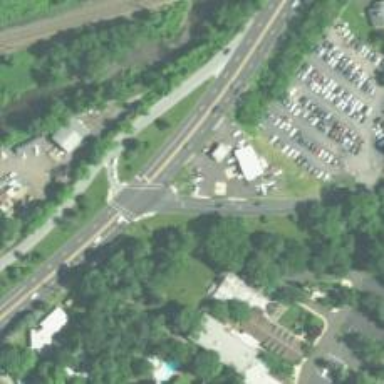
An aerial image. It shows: Marked road crossing.